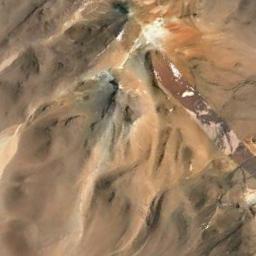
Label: mountain